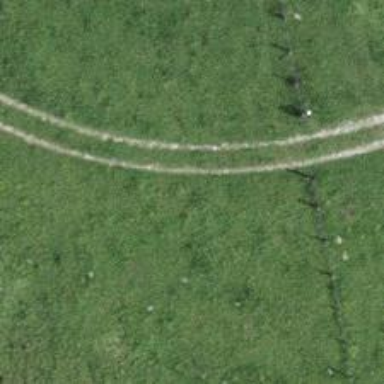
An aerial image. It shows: Track with ground surface of grade 4.